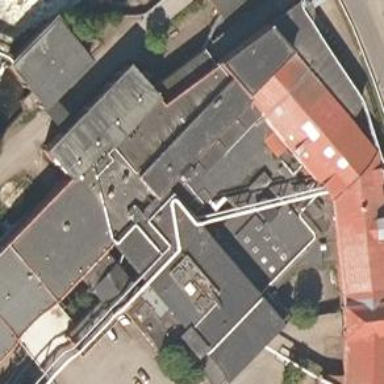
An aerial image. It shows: Industrial building with grey roof.